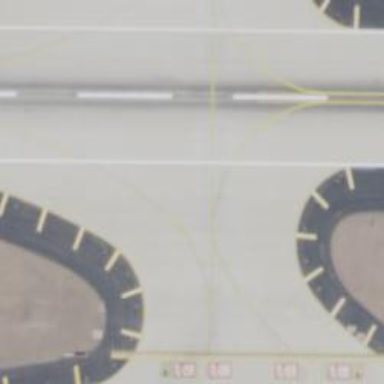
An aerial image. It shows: Image of taxiway at airport.